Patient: sex F, age 56
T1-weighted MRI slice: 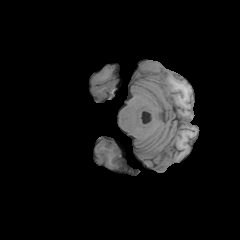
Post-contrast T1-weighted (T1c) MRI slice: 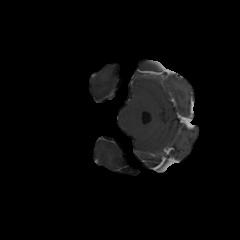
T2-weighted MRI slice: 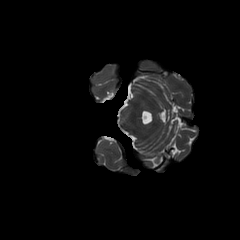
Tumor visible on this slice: no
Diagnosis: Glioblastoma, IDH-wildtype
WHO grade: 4